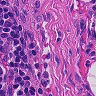
Metastatic tissue present: no